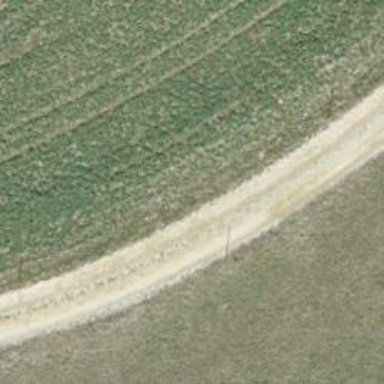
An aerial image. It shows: Pebblestone track with grade2 quality.